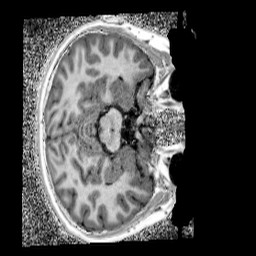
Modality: UNIT1_denoised
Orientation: axial
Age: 12
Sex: female
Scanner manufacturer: siemens
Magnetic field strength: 3 T
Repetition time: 4 s
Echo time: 0.00299 s